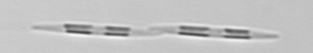
Label: Pseudo-nitzschia